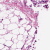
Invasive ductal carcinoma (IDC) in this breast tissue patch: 0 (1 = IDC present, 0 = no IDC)